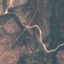
Label: HerbaceousVegetation